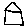
Label: house